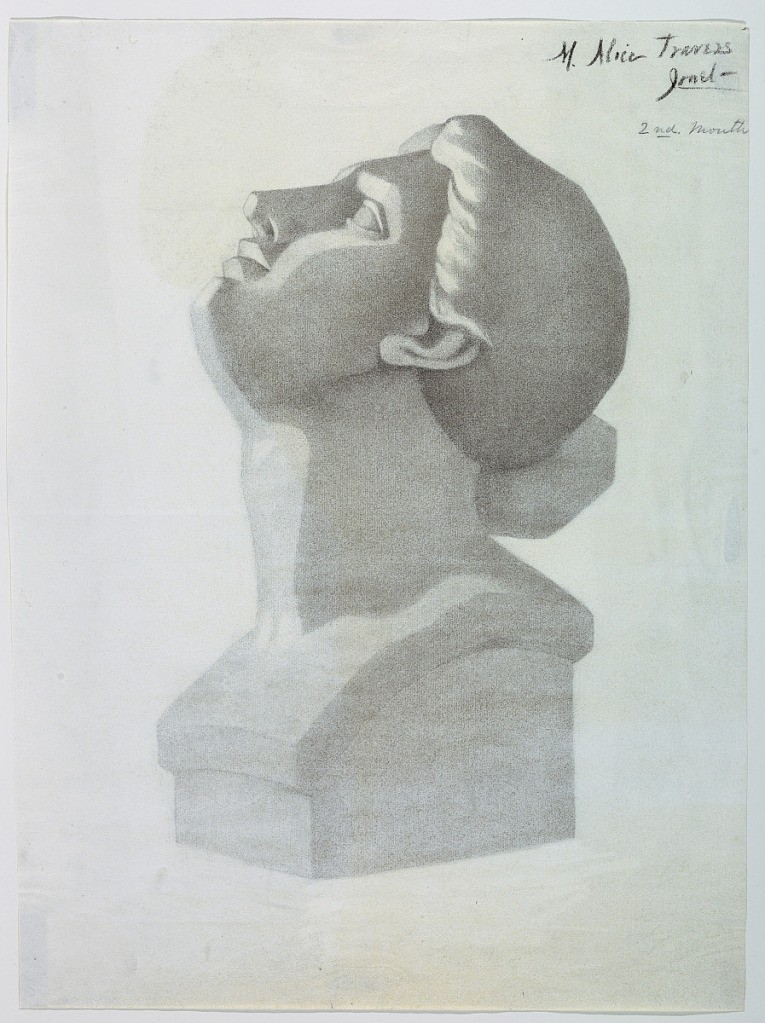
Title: Vertical rectangle. The head of a woman tilted upward and facing left. Signed in charcoal, upper right: "M. Alice Travers."
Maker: M. Alice Travers
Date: About 1890
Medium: Charcoal on paper. Watermark
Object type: Drawing
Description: Vertical rectangle. The head of a woman tilted upward and facing left. Signed in charcoal, upper right: "M. Alice Travers."